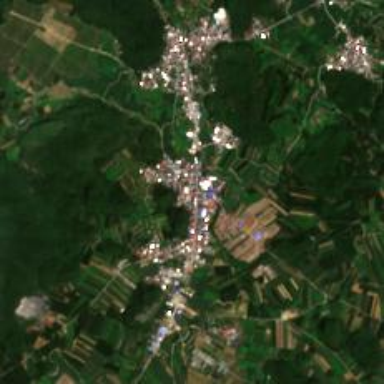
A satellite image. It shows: Township within town.